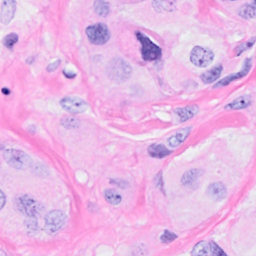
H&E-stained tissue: Breast